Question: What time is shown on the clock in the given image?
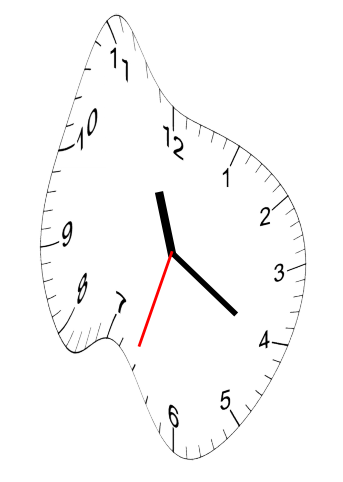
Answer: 11:20:33